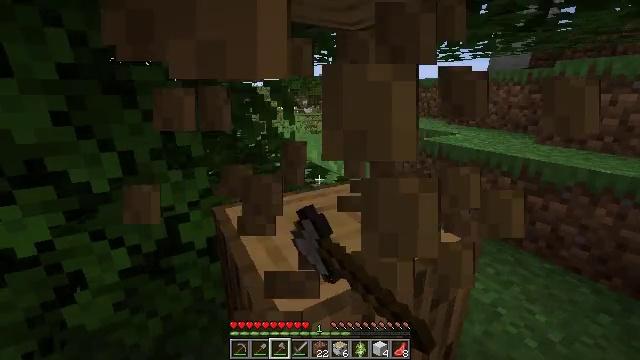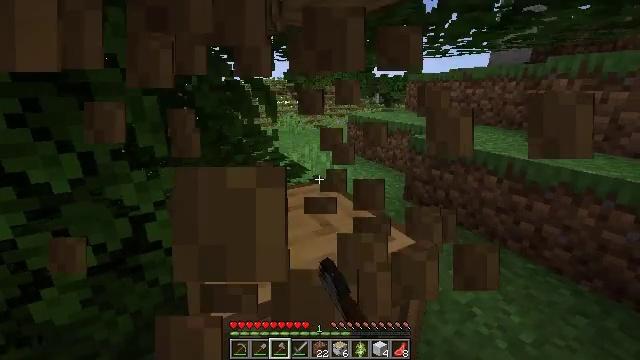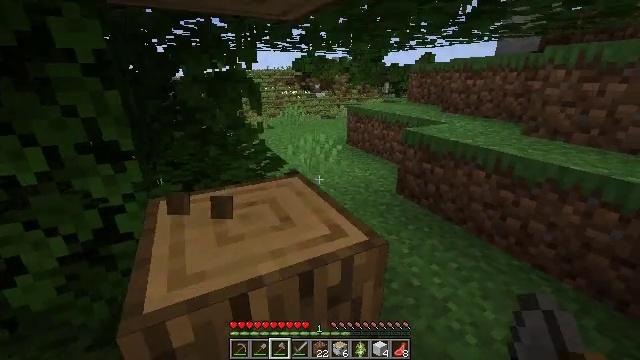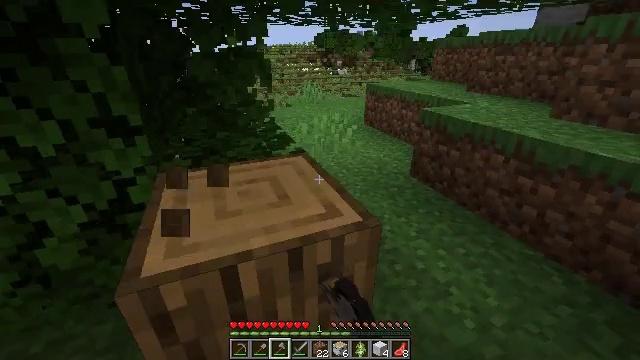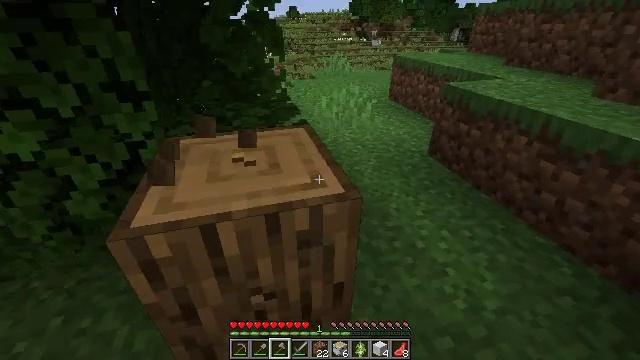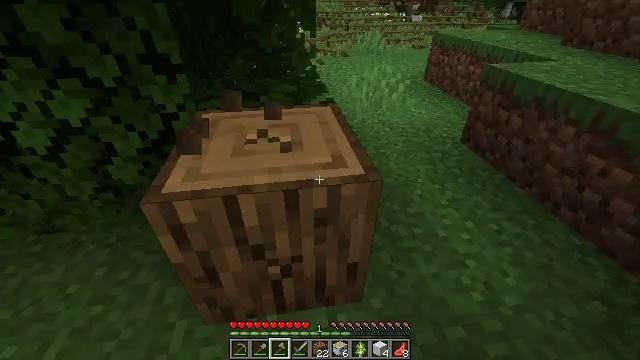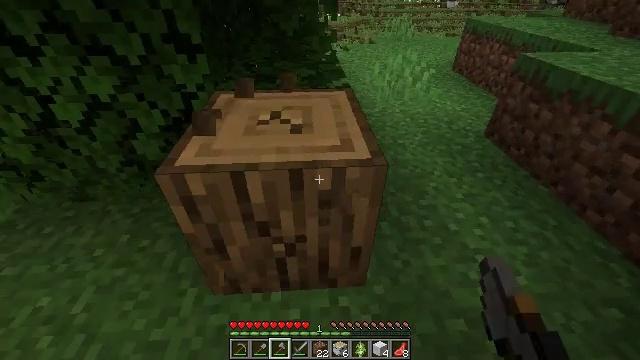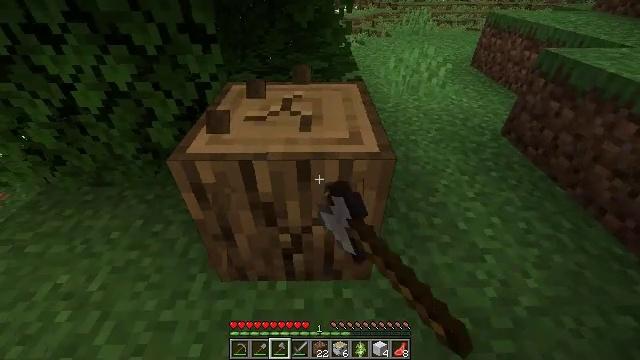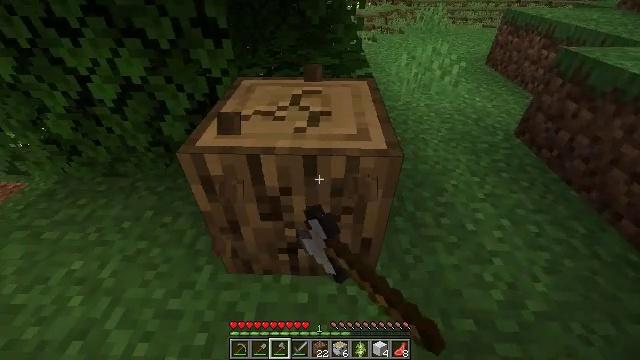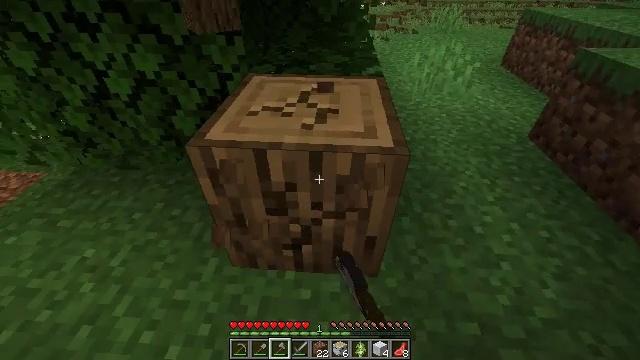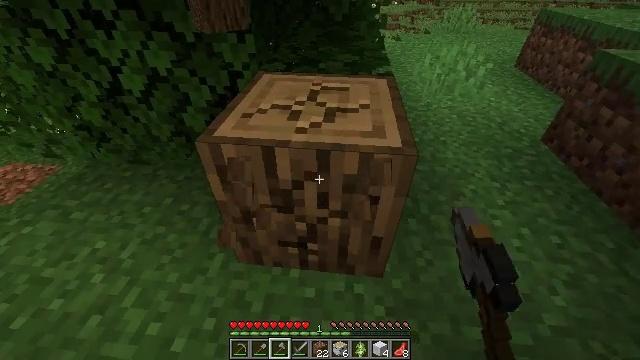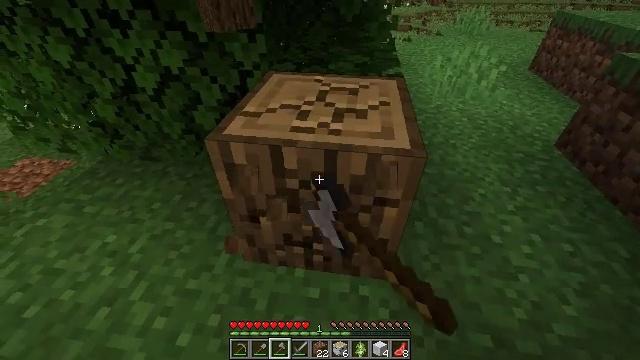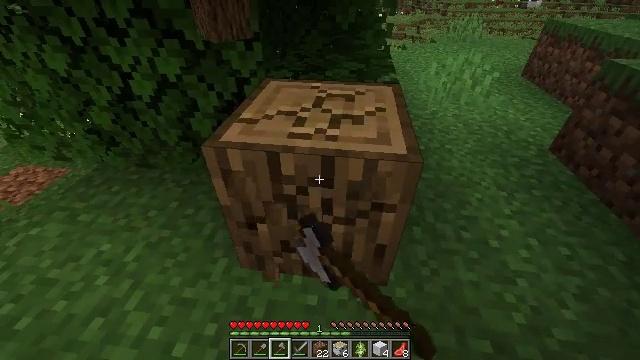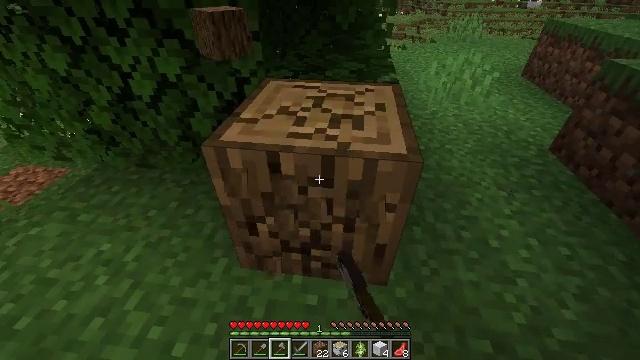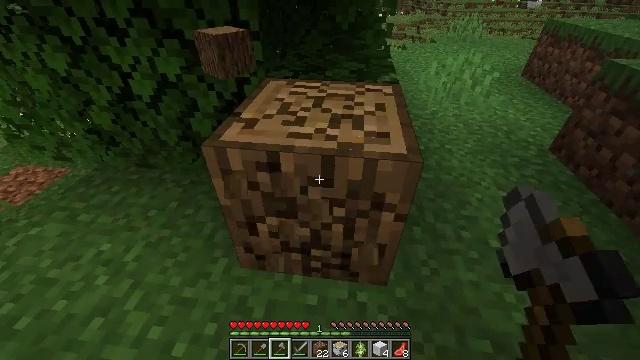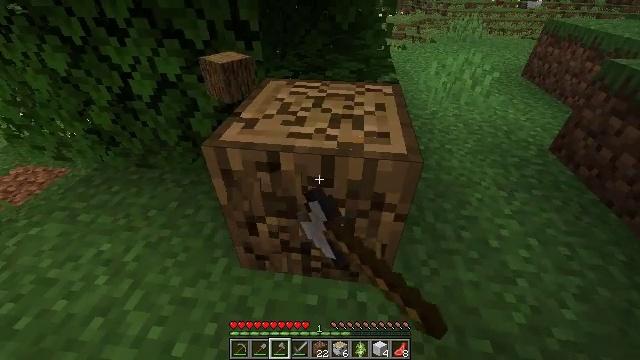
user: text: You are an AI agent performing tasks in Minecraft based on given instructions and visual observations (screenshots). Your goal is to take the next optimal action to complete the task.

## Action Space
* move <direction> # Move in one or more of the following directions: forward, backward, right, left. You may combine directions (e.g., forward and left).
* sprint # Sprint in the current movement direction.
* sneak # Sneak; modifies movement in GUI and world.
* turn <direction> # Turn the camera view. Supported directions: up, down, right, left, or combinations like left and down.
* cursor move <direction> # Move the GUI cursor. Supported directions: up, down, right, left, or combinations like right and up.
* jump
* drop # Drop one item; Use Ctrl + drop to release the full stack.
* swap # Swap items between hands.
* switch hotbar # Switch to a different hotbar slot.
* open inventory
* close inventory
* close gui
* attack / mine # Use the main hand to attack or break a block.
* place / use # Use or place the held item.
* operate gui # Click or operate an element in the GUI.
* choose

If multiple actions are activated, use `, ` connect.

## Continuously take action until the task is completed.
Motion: motion action
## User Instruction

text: Collect oak log for crafting.
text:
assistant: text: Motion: move right, turn left and down, attack / mine
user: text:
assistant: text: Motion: move right, turn left and down, attack / mine
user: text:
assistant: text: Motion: move right, turn left and down, attack / mine
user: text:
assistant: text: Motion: turn left and down, attack / mine
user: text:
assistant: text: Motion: turn left and down, attack / mine
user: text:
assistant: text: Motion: turn left and down, attack / mine
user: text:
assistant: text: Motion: turn left and down, attack / mine
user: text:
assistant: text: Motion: turn left, attack / mine
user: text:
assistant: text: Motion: turn left, attack / mine
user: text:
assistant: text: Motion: turn left, attack / mine
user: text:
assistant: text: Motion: turn left, attack / mine
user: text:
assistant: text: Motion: turn up, attack / mine
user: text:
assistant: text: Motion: attack / mine
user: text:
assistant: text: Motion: attack / mine
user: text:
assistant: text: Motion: attack / mine
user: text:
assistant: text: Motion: attack / mine
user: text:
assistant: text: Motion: attack / mine
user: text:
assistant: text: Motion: attack / mine
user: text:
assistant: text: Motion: turn left, attack / mine
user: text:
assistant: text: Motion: turn left, attack / mine
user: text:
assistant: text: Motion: move forward and move right, attack / mine
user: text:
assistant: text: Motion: move forward and move right, turn left, attack / mine
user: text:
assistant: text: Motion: move forward and move right, turn left and up, attack / mine
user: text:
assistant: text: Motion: move forward and move right, turn left and up, attack / mine
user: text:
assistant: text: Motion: move forward and move right, turn left and up
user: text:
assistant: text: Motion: move forward, turn left and up
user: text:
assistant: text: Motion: move forward, turn left and up
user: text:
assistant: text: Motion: move forward, turn left and up
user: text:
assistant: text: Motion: move forward, turn left and up
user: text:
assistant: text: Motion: turn left and up, attack / mine